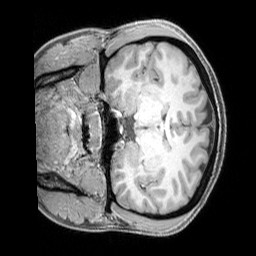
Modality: T1w
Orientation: coronal
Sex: female
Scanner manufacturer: siemens
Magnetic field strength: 3 T
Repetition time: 2.3 s
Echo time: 0.00226 s